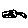
Label: moon